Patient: sex F, age 36
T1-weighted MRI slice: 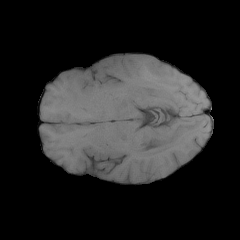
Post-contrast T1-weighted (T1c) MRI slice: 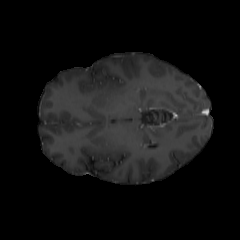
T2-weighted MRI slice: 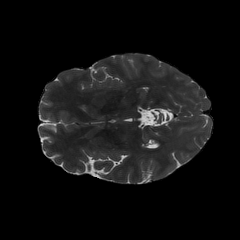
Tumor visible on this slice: no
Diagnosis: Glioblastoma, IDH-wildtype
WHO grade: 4